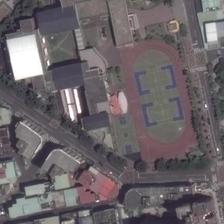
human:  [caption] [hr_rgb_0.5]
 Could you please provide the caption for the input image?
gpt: many buildings and some green trees are around a playground next to a crossroads .

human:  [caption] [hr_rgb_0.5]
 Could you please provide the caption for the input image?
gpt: a playground with basketball field next to it is surrounded by two roads and many buildings .

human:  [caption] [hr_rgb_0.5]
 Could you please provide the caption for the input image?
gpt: the playground consists of two basketball courts, surrounded by high and low buildings around .

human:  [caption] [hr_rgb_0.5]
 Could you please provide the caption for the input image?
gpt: a playground is in the corner of a crossroads .

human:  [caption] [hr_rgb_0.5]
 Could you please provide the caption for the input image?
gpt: a playground with basketball field next to it is surrounded by two roads and many buildings .